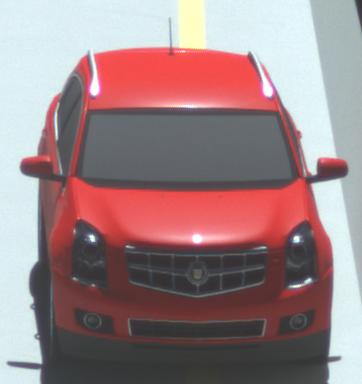
Make: Cadillac
Model: SRX 3.0 V6
Detailed model: SRX (II)
Model produced from: 2010/12
Model produced until: 2012/01
Doors: 5
Color: red
Road condition: dry road
Daytime: midday
Contrast: high contrast